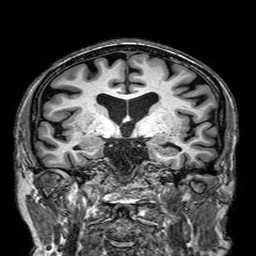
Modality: T1w
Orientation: sagittal
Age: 79
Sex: male
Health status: healthy
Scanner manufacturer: philips
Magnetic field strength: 3 T